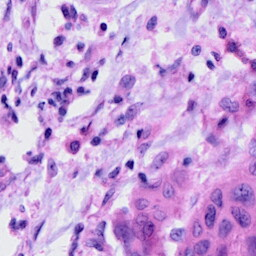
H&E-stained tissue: Cervix